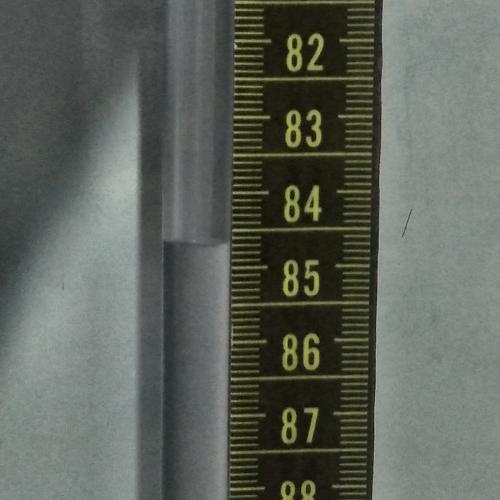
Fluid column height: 84.7 cm